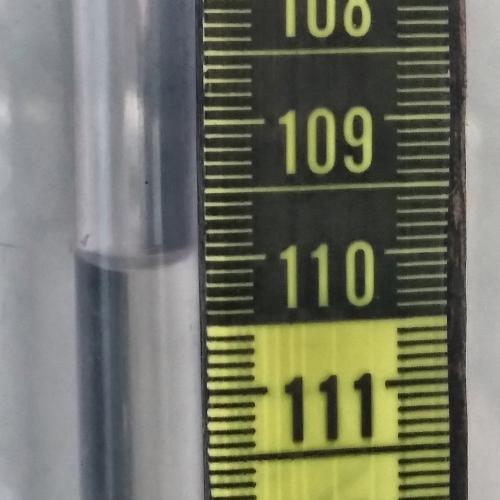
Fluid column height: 110.0 cm